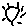
Label: sun